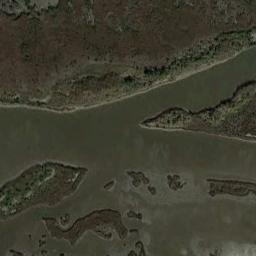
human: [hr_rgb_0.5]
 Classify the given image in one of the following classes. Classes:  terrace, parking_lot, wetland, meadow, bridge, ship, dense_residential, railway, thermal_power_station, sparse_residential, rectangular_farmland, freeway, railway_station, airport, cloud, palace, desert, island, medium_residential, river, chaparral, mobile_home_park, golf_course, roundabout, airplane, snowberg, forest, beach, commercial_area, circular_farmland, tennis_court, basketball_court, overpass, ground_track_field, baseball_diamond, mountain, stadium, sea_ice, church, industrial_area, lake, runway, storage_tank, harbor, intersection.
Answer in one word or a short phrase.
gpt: wetland